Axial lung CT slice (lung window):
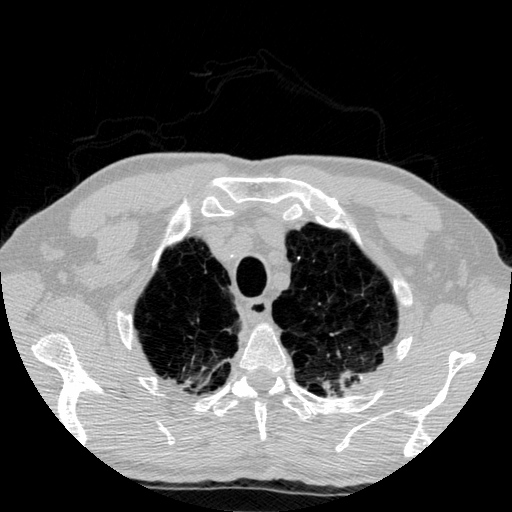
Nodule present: no